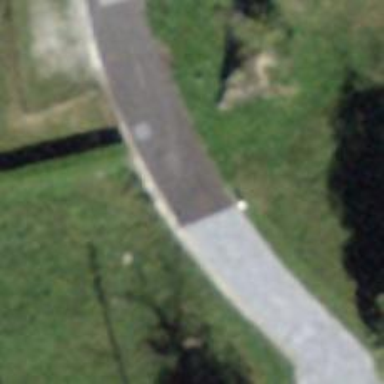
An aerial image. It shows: Paved residential road.